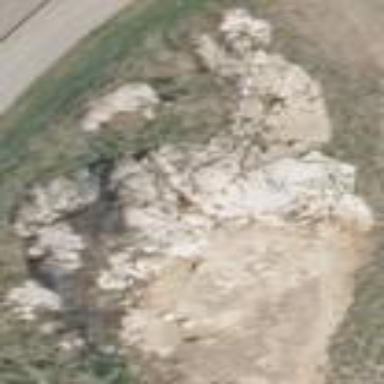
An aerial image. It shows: Landscape dominated by bare rock.